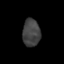
Tissue: skin
Cell type: Epithelial cells
Senescence score: 0.2646
Nuclear area (px): 473
Mean DAPI intensity: 66.091